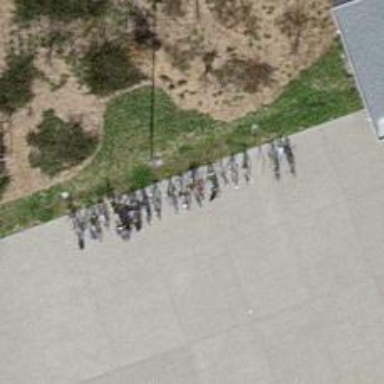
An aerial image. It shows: Bicycle parking area.